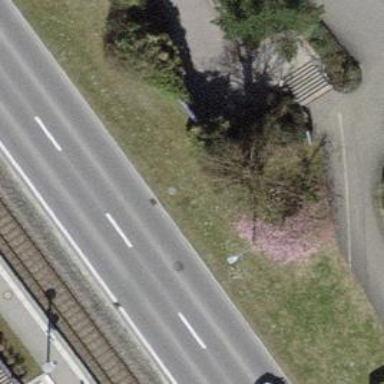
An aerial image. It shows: Set of steps on the road.